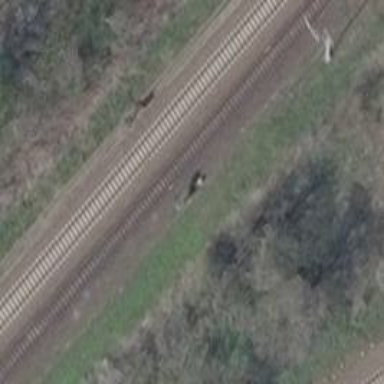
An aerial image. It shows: Light railway signal with light crossing form.